Field crop: maize
Growth stage: 1
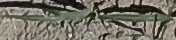
Species: sorghum